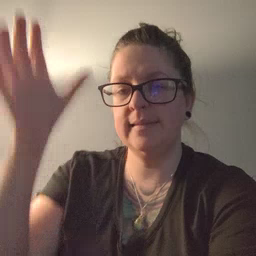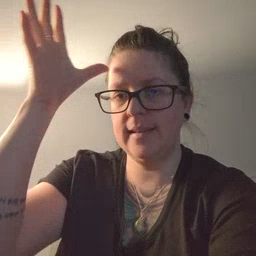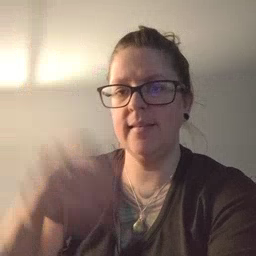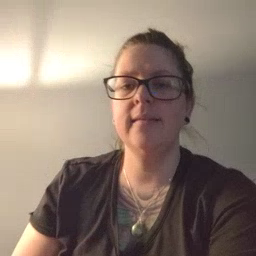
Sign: dad